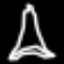
Label: The Eiffel Tower